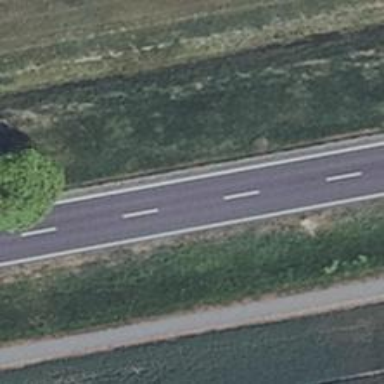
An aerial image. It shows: Primary road with asphalt surface.